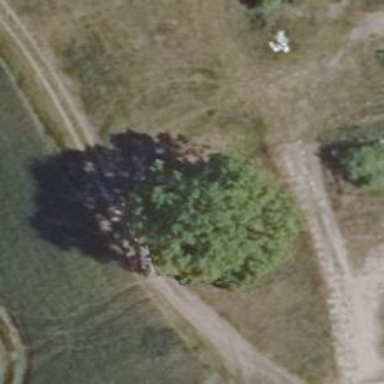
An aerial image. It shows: Deciduous broadleaved tree.